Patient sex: M
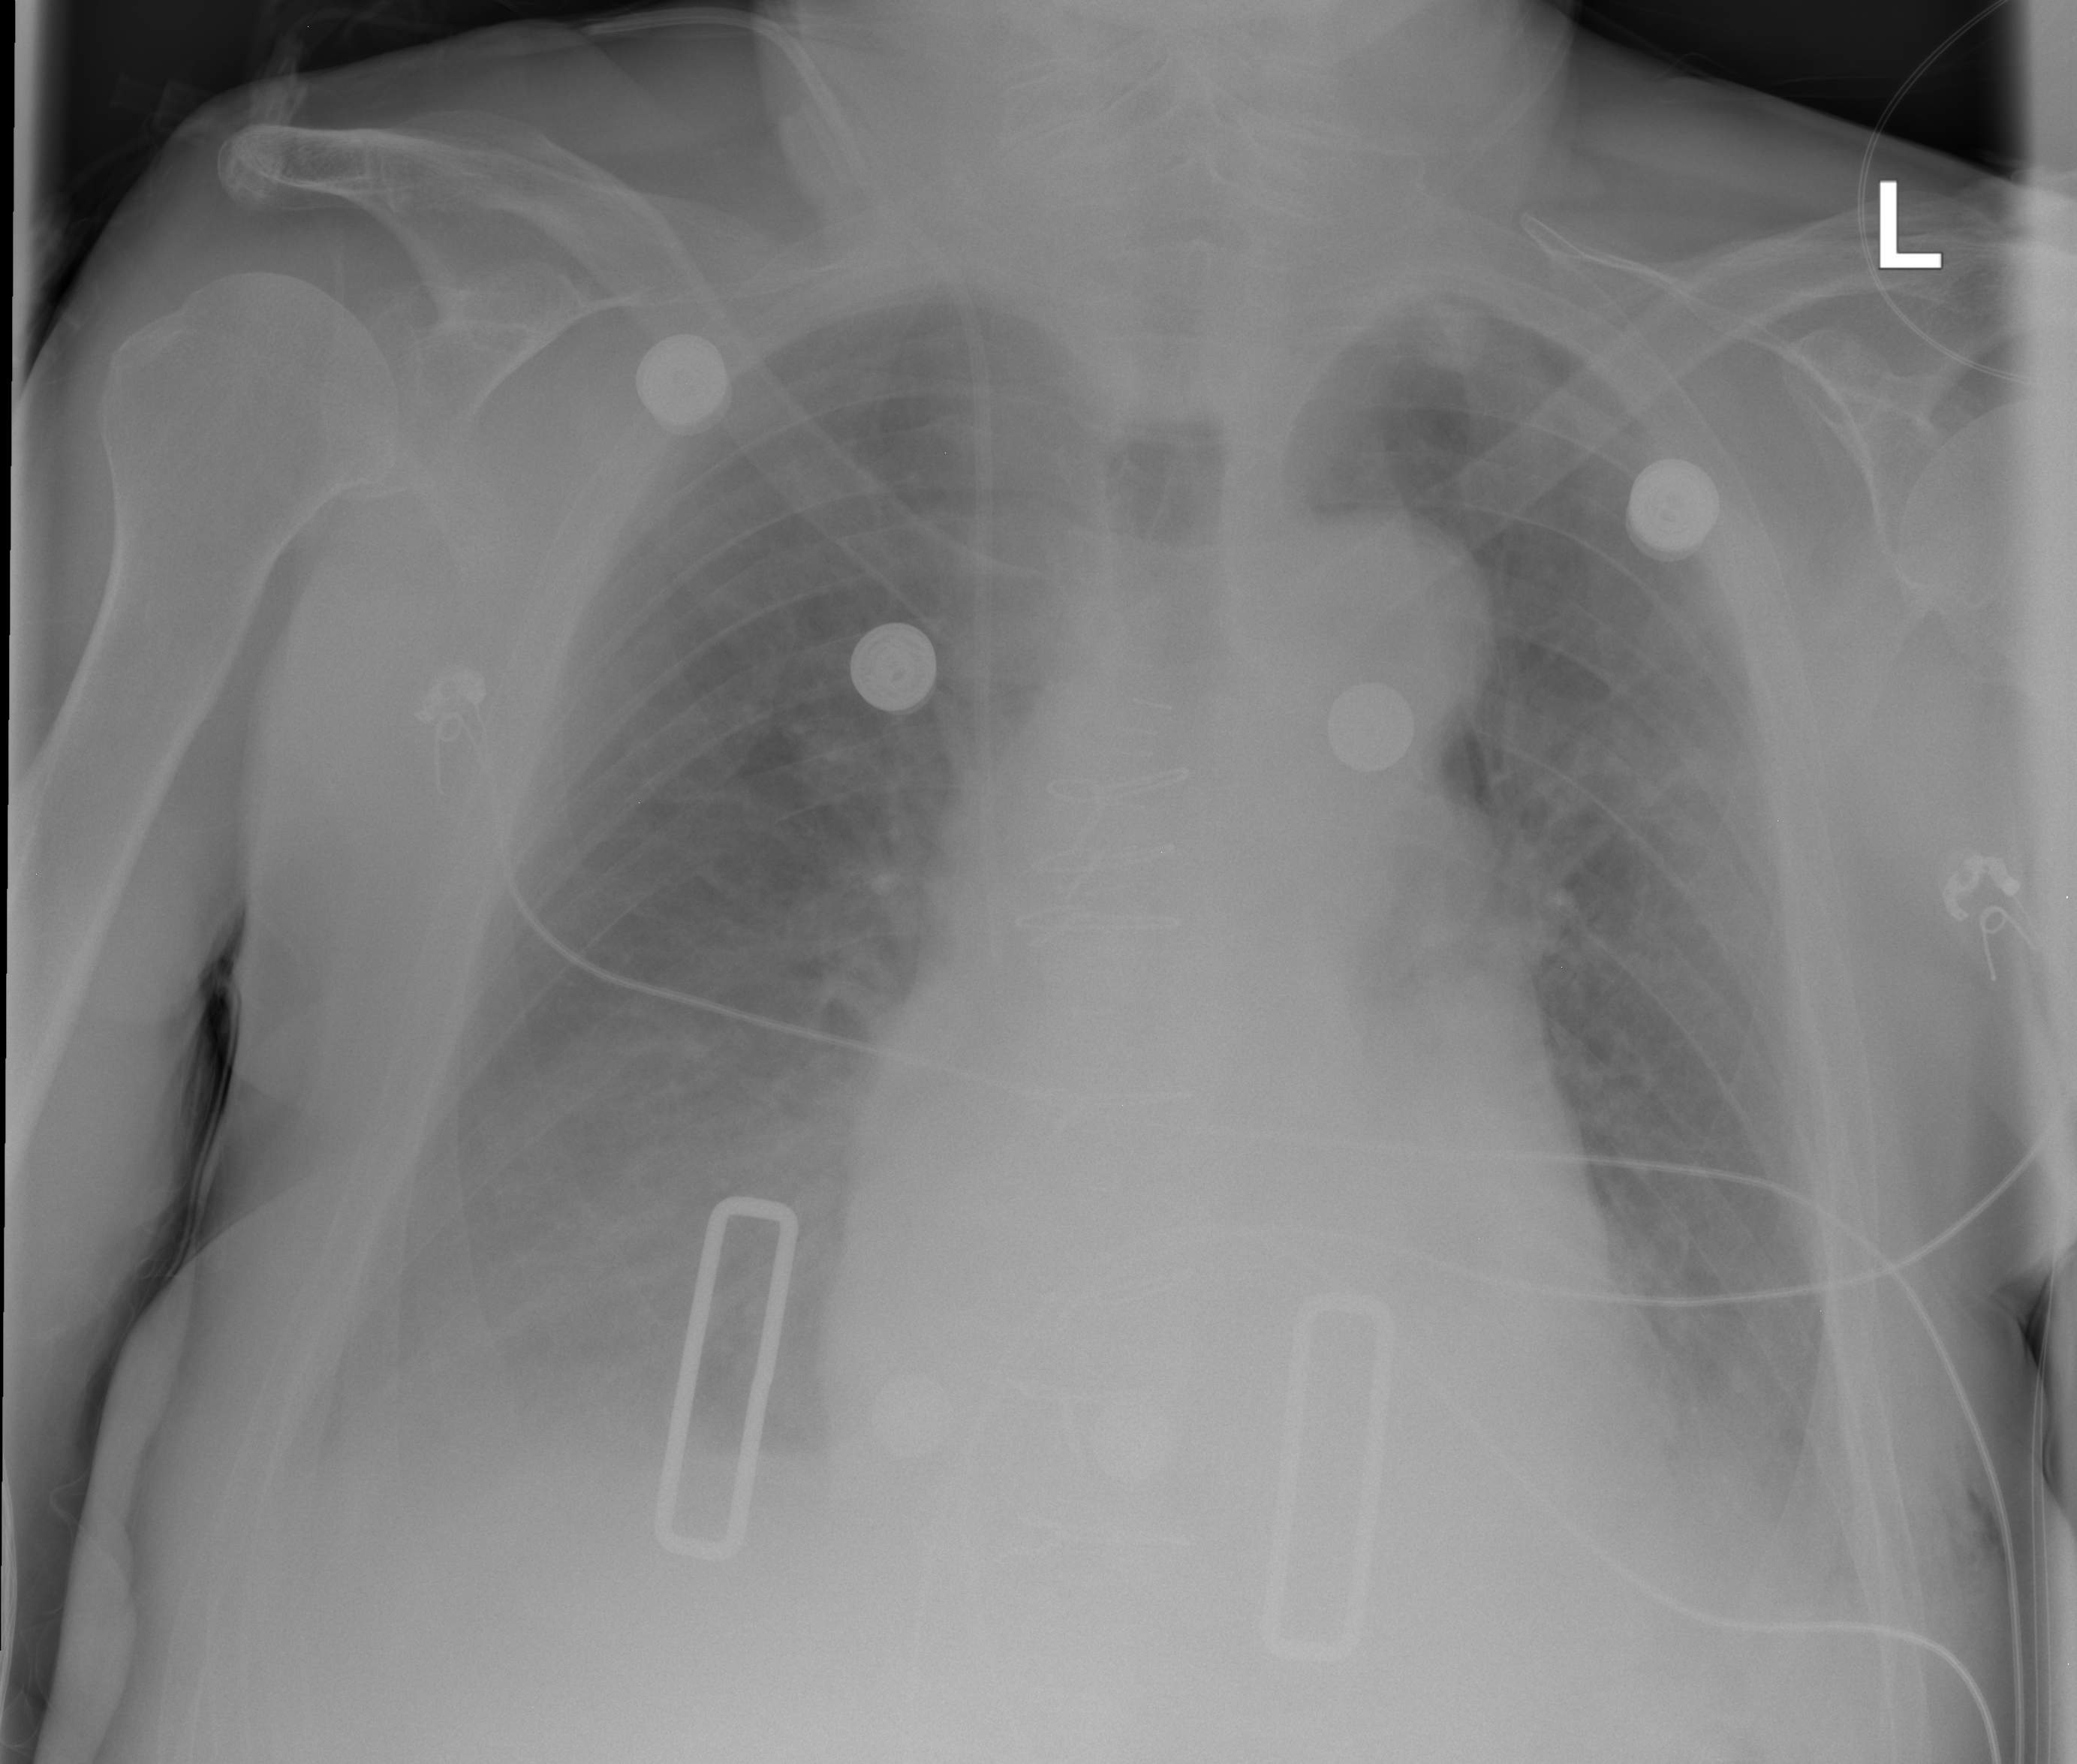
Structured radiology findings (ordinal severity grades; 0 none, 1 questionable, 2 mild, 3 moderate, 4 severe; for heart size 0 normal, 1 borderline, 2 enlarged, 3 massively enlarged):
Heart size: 2
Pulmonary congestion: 0
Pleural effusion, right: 2
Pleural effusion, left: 2
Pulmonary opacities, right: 1
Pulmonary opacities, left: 0
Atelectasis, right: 2
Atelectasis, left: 2